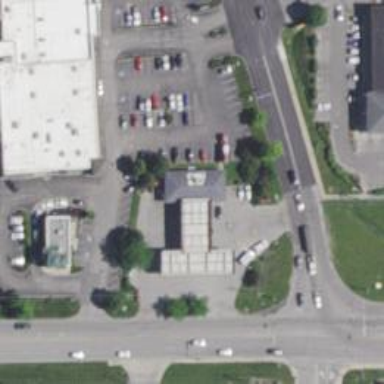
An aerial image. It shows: Convenience shop.